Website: macys
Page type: delivery-shipping
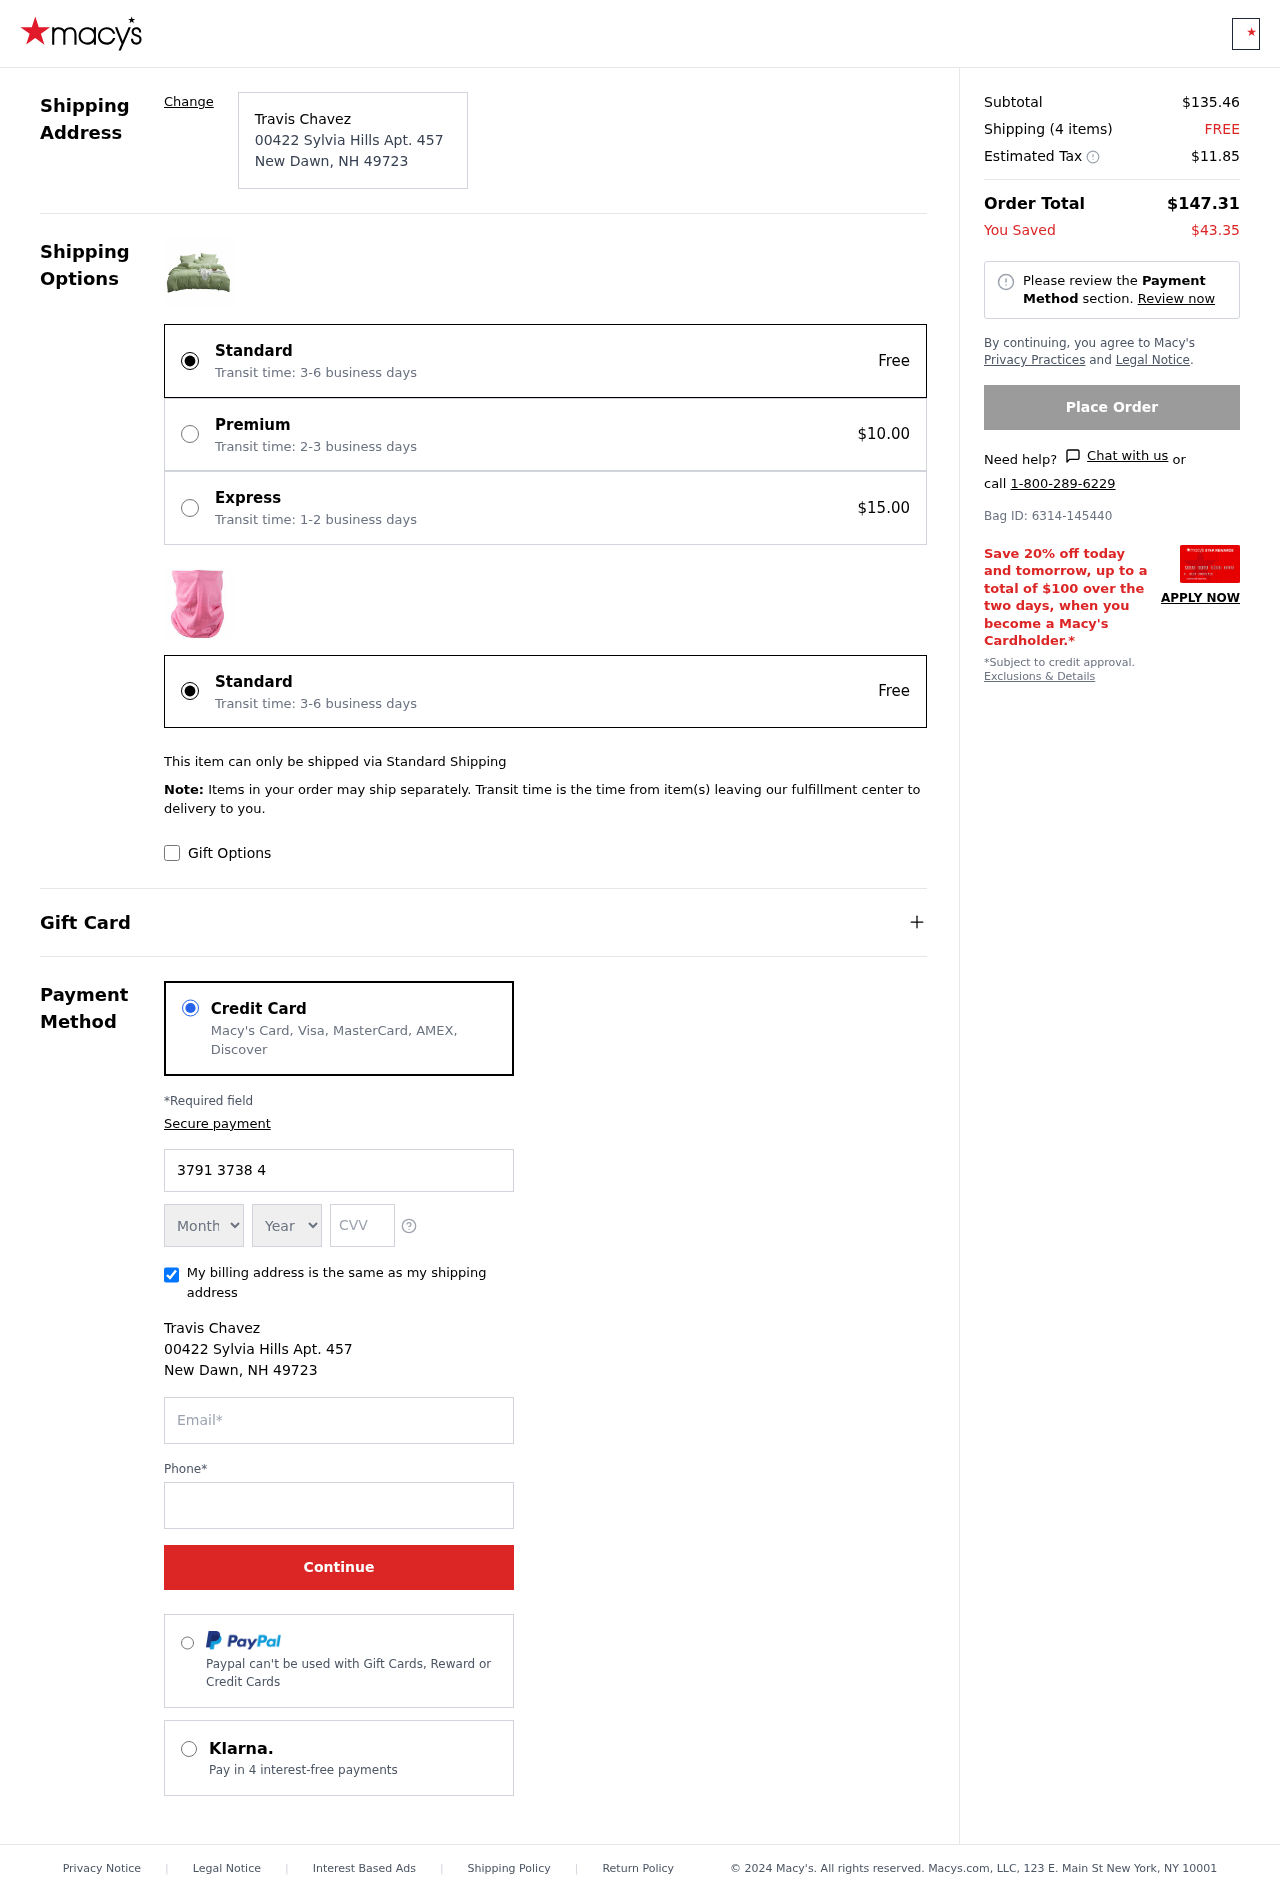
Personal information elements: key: PII_CARD_EXPIRY_MONTH
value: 10
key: PII_CARD_EXPIRY_YEAR
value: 29
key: PII_CITY
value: New Dawn
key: PII_CITY_STATE_ZIP
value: New Dawn, NH 49723
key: PII_FULLNAME
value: Travis Chavez
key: PII_POSTCODE
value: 49723
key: PII_STATE_ABBR
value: NH
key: PII_STREET
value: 00422 Sylvia Hills Apt. 457
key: PII_CARD_NUMBER
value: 3791 3738 4511 658
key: PII_CARD_CVV
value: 4690
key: PII_EMAIL
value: tchavez@gmail.com
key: PII_PHONE
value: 3186890601
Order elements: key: ORDER_SUBTOTAL
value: $135.46
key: ORDER_NUM_ITEMS
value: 4
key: ORDER_SHIPPING_COST
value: FREE
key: ORDER_TAX
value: $11.85
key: ORDER_TOTAL
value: $147.31
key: ORDER_SAVINGS
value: $43.35
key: ORDER_BAG_ID
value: Bag ID: 6314-145440